Question: I'm installing Dspace in Windows 7 and I got it working fine with me until I got this error message:

I tried doing what the link :<URL> has said, but still nothing's change. Does anyone know how to fix it?
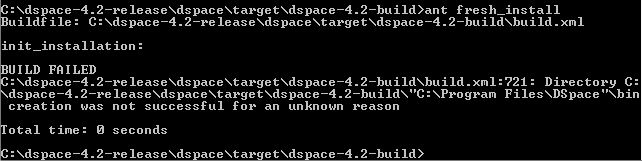
Answer: Check dspace.install.dir at build.properties, it seems to have a bad value.
Change the value to the location you want to install and use "/" character to the directory. For example C:/Program Files/Dspace.